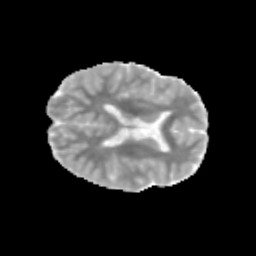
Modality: MD
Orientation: axial
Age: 10
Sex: male
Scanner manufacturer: siemens
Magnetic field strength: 3 T
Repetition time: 3.8 s
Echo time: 0.07 s